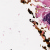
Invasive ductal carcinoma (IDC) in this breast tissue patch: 0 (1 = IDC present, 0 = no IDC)